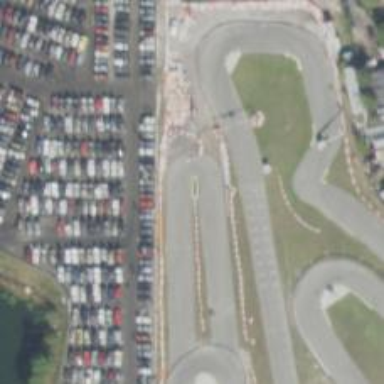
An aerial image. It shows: Raceway for motor sports.